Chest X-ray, AP view. Patient: 33 years old, sex F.
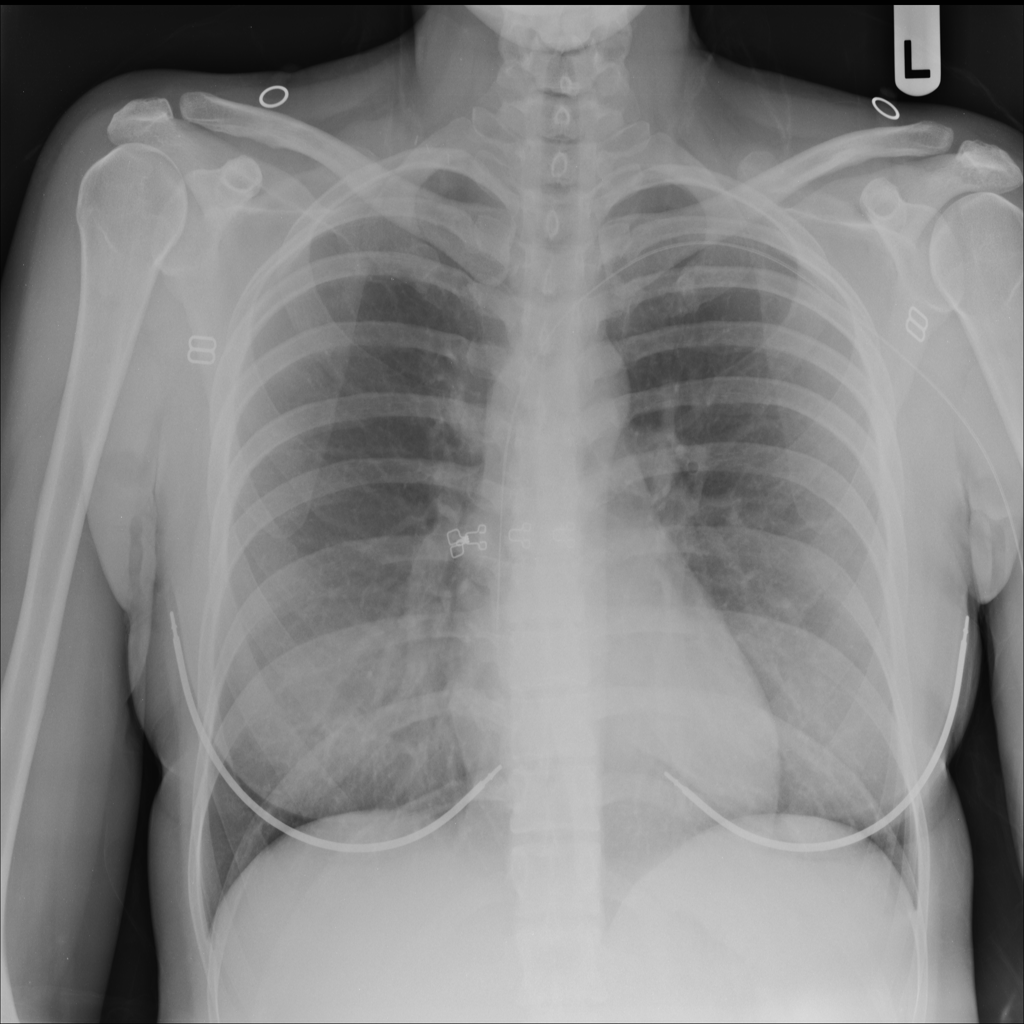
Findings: No Finding